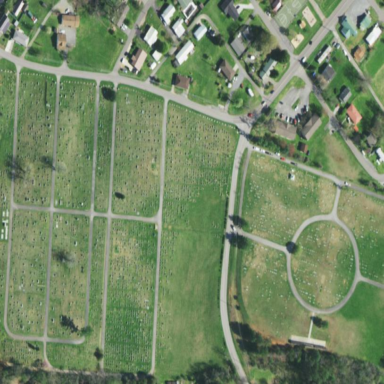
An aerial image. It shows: Cemetery.